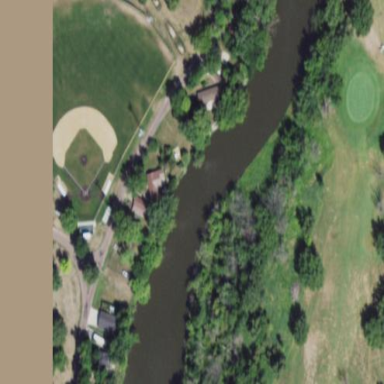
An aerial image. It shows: Baseball pitch for leisure land activities.